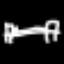
Label: bed